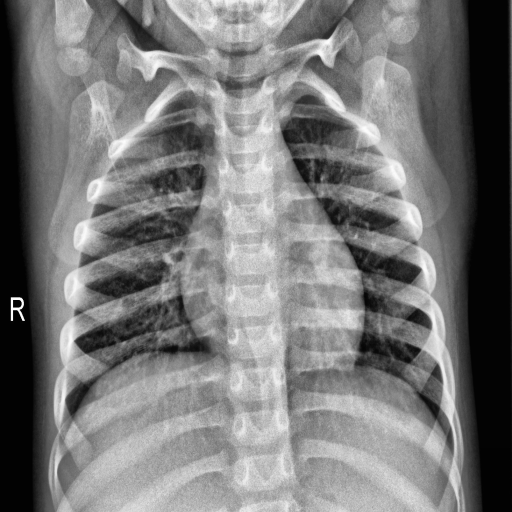
Finding: NORMAL